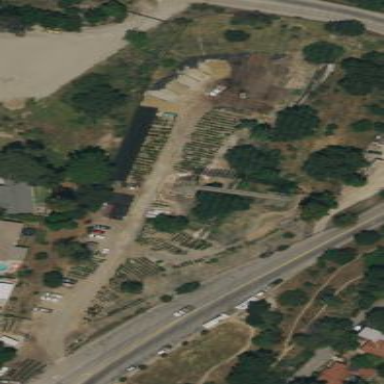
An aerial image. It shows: Plant nursery area.